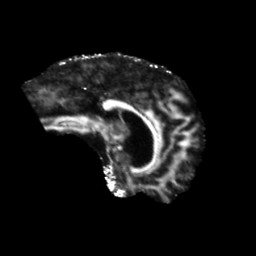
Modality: FA
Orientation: sagittal
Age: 70
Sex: male
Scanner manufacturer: siemens
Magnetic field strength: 3 T
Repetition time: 5.47 s
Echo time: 0.0854 s